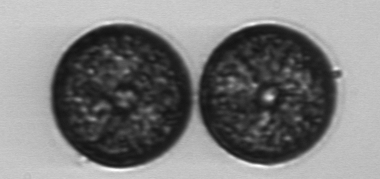
Label: Coscinodiscus